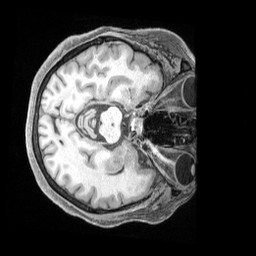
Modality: T1w
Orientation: axial
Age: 66
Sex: female
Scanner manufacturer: siemens
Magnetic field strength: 3 T
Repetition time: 2.5 s
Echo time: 0.00222 s